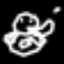
Label: frog